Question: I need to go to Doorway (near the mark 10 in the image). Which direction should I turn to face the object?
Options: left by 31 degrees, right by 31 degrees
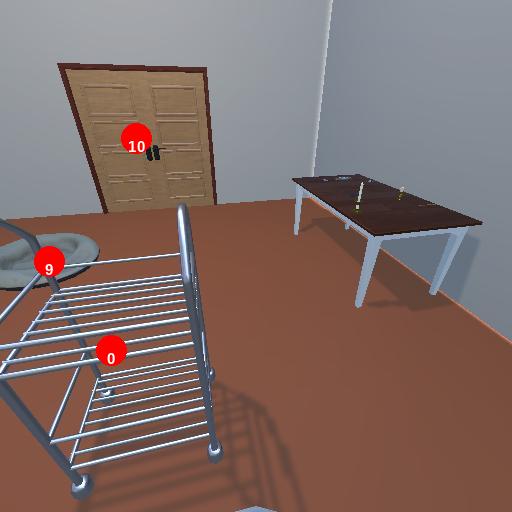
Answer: left by 31 degrees